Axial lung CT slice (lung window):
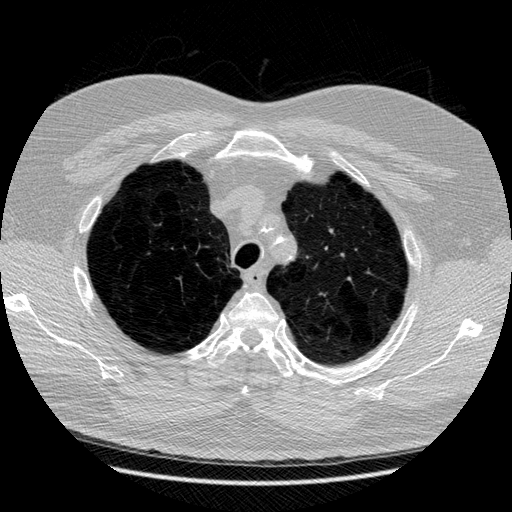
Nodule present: no